Question: I have a dataframe like as below
'''
test_id,status,revenue,cnt_days,age
1,passed,234.54,3,21
2,passed,543.21,5,29
11,failed,21.3,4,35
15,failed,2098.21,6,57
51,passed,232,21,80
75,failed,123.87,32,43
df1 = pd.read_clipboard(sep=',')
'''
I would like to color the rows when 'revenue is greater than 500'. So, I used 'pretty_html_table' found <URL>
So, I tried the below using 'conditions' parameter but didnt work
'''
build_table(data,'blue_light', font_size='8px',font_family='Open Sans,sans-serif',
text_align='center',width='70px',index=False, conditions={'Revenue': {'max':500,'max_color': 'red'}},even_color='black',even_bg_color='white')
'''
But this didn't apply any color to the columns.
How can I use this to apply color, so I can use this 'html table' in my email body?
I expect my output to be like as below with column header in yellow color and revenue > 500 rows in red color

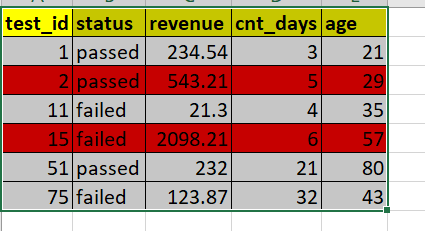
Answer: You can try '.style.apply' and '.set_table_styles'
'''
def highlight(row):
if row['revenue'] > 500:
return ['background-color: red'] * len(row)
else:
return [''] * len(row)
s = df.style.apply(highlight, axis=1)
s = s.set_table_styles([
{
'selector': '.col_heading',
'props': 'background-color: yellow; color: black;'
}
])
s.to_html('output.html')
'''
<URL>